The plot is a signal-to-image rendering of a rotating shaft's vibration measurement. Classify the rotor condition as one of: normal, misalignment, unbalance, looseness.
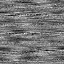
Answer: misalignment